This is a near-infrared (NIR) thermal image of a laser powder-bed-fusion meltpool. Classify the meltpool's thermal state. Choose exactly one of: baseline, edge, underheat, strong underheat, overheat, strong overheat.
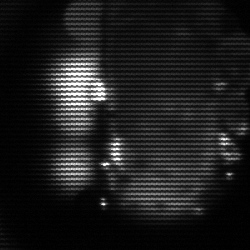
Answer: strong underheat